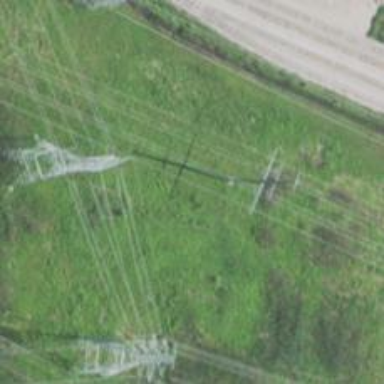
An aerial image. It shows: Power tower.